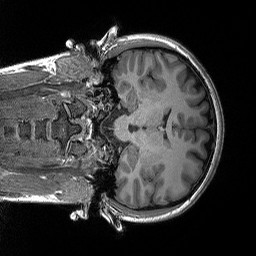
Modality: T1w
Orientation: coronal
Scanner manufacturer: siemens
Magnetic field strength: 3 T
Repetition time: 2.3 s
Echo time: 0.00298 s